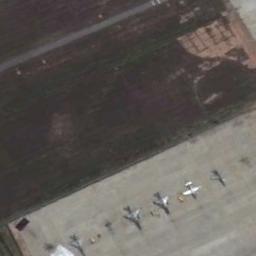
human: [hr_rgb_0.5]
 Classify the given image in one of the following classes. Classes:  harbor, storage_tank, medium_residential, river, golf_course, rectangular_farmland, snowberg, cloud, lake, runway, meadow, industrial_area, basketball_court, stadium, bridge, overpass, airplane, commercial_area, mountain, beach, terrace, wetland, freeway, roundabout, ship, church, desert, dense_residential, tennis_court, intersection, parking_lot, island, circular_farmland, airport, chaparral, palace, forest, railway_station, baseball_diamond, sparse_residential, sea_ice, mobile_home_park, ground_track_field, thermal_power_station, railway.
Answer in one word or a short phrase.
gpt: airplane